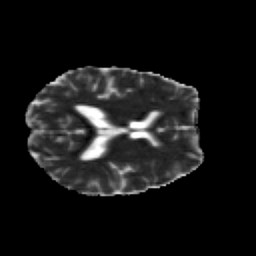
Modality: MD
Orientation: axial
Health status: healthy
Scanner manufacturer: siemens
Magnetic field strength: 3 T
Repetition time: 10.6 s
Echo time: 0.092 s